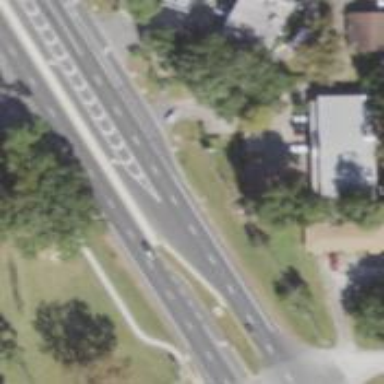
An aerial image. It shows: Asphalt road classified as trunk highway.